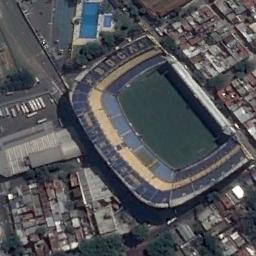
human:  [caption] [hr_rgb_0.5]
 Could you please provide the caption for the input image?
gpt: This stadium has a red podium on one side .

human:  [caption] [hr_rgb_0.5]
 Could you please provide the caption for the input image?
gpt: There are many buildings of different shapes and sizes next to the stadium .

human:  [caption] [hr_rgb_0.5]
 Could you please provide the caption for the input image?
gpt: Square stadium next to residential area and swimming pool .

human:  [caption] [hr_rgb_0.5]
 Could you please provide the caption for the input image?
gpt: The stadium is next to some buildings and trees .

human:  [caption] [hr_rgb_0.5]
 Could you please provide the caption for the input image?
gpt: There are many buildings around the stadium .